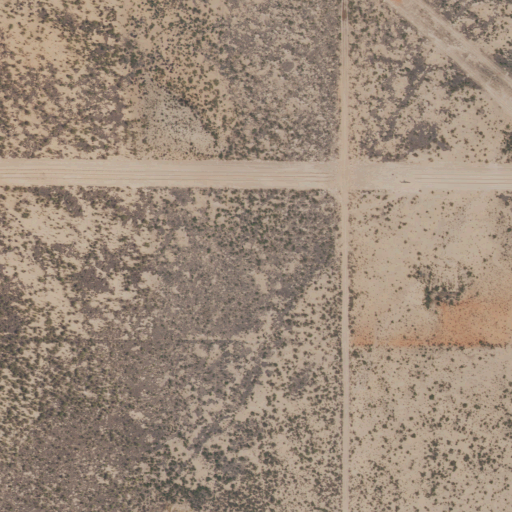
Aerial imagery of valley in Texas named China Draw containing shrub and grassland